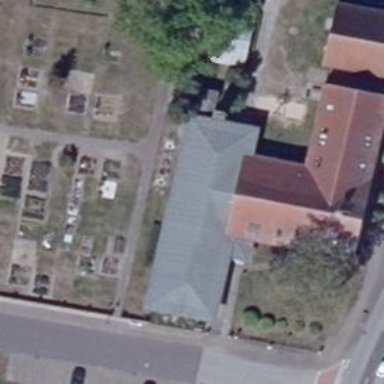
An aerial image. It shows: Museum.